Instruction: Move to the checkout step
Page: cart
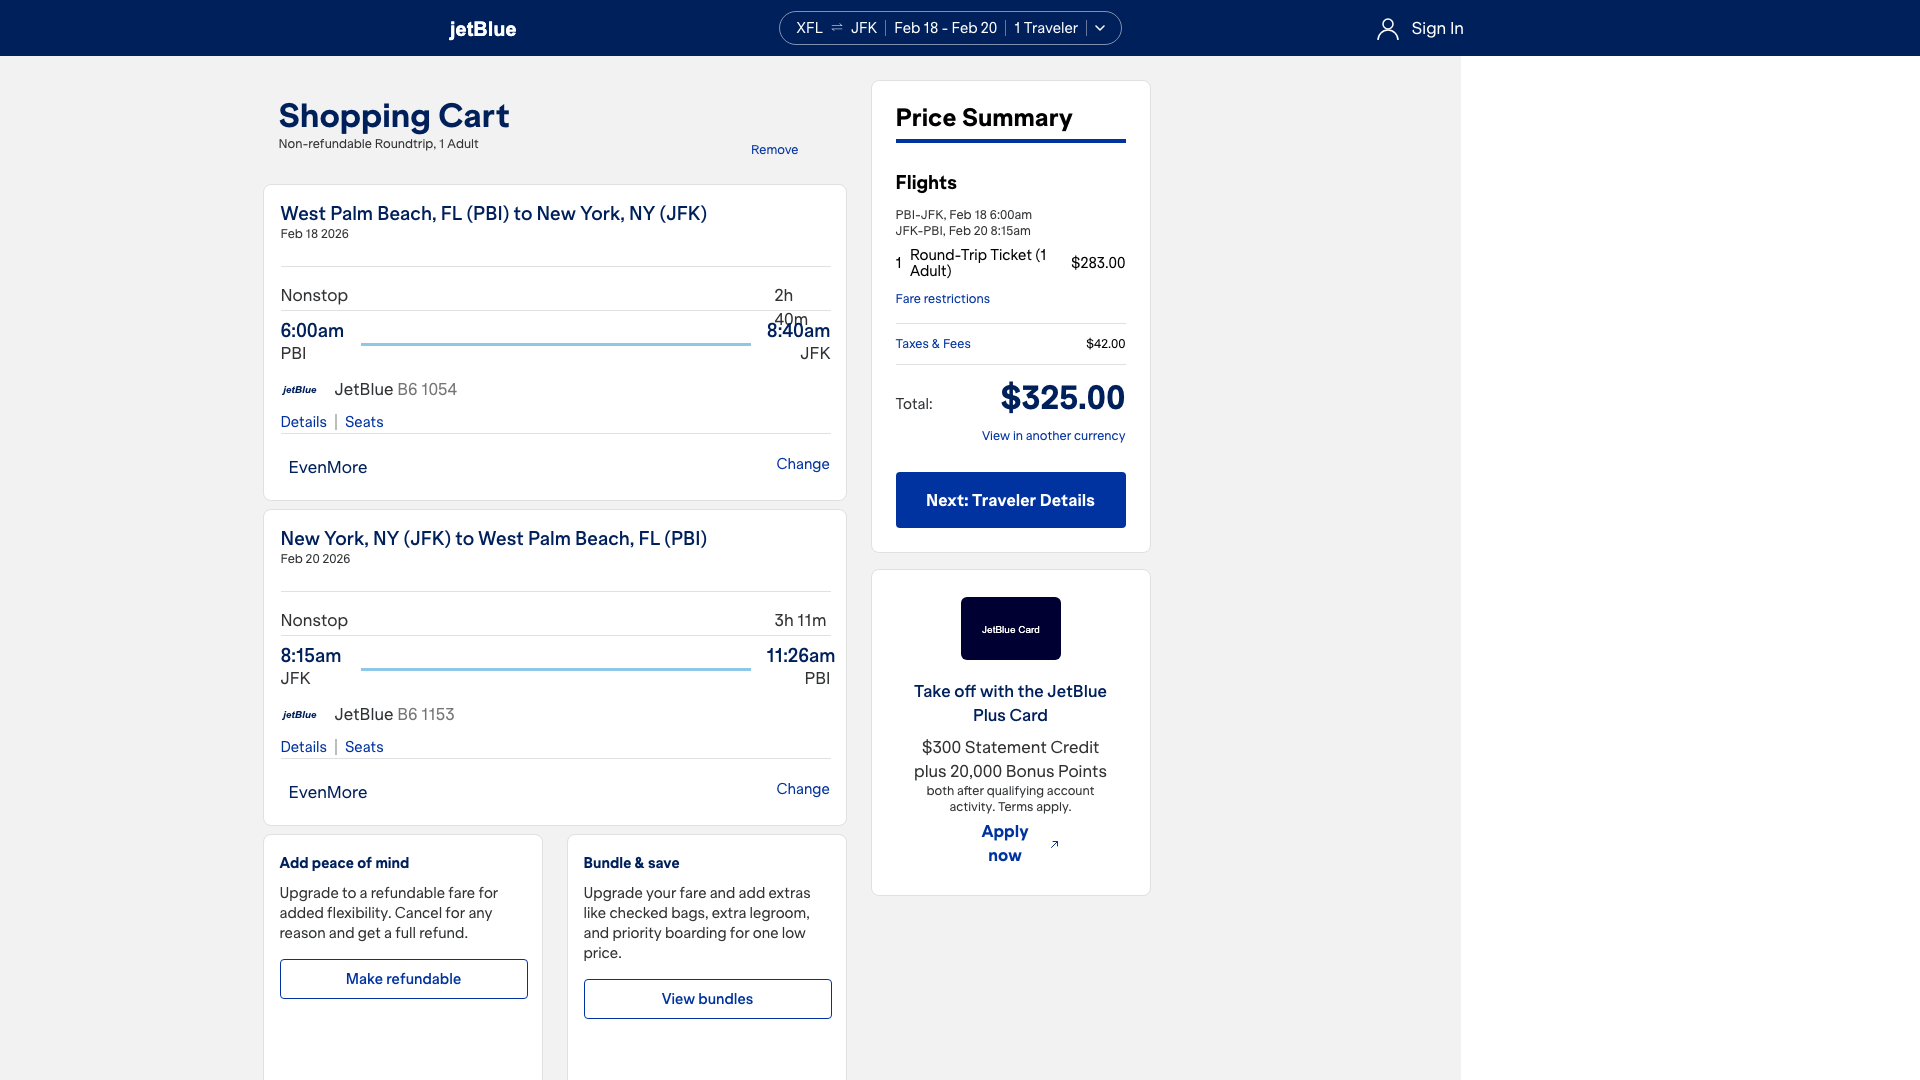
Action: click